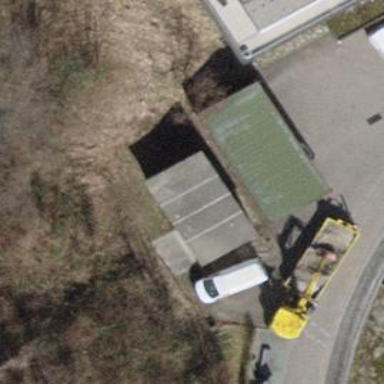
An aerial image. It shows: Service building located at power substation.